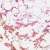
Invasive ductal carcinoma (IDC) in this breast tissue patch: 0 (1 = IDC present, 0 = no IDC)